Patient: sex M, age 45
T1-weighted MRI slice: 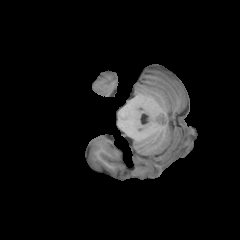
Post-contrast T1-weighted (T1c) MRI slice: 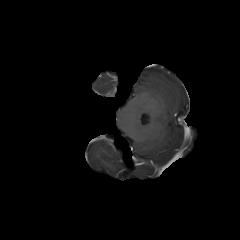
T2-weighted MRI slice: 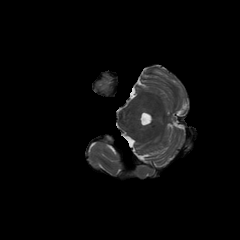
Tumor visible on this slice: no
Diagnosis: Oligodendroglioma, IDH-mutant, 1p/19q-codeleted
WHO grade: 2